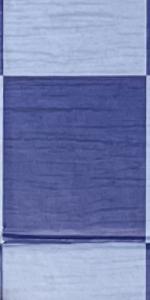
Label: Empty